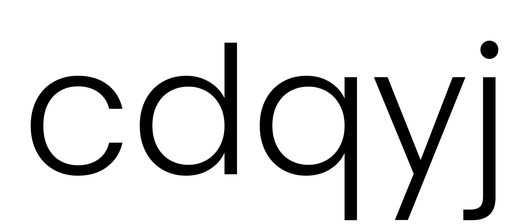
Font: Poppins-Light